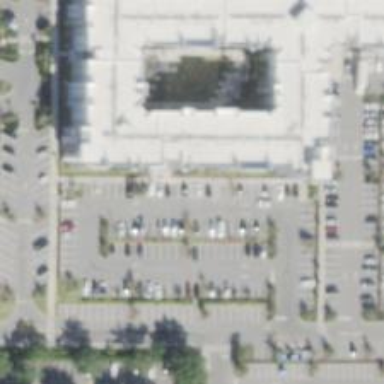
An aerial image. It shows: Parking space is available.